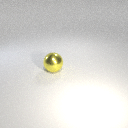
large yellow metal sphere